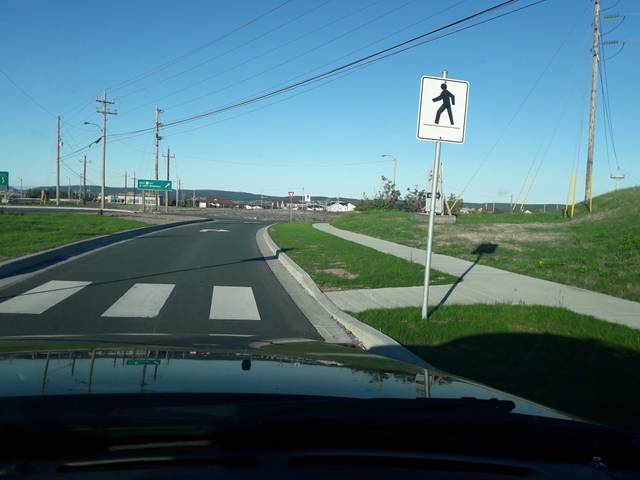
Region: Canada
Coordinates: 47.507, -52.825